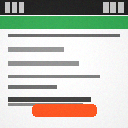
Screen state: on